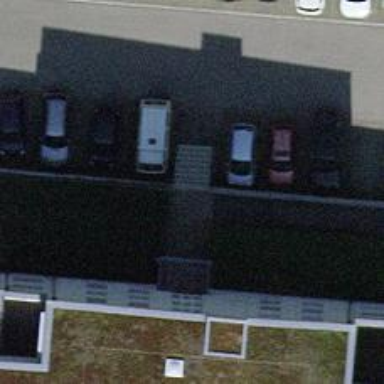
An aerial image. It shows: Set of concrete steps.